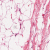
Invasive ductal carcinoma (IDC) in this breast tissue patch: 0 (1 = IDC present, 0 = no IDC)